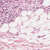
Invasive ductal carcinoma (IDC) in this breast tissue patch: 1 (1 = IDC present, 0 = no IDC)